Question: When I apply blur filter to svg image it blurs edges so they become little transparent (see left sample). What I want is to blur it without such artifact (see right sample).
I solved this by hack: just copying same flipped image and placed them for 4 sides.
Is there any better way?
Note that I can't just make image bigger on 5-10%; size should be the same as original image.
Here is my svg:
'''
...
<filter id="blur">
<feGaussianBlur in="SourceGraphic" stdDeviation="4"></feGaussianBlur>
</filter>
...
<g filter="url(#blur)">
<image xlink:href="cathedral.jpg">
</g>
'''

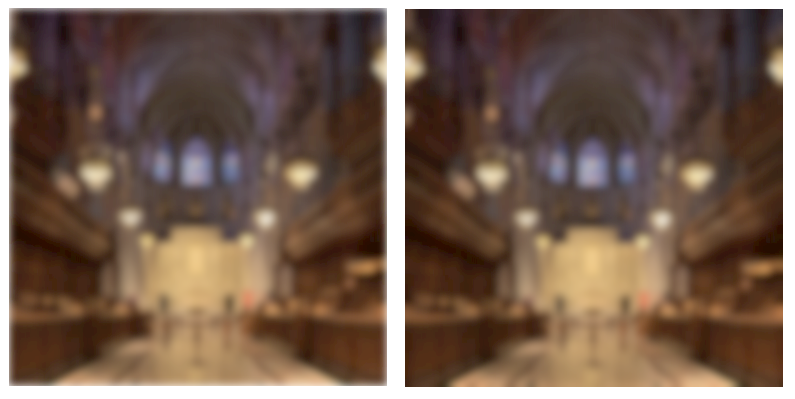
Answer: This is a good hack for having a crisp border that uses feComponentTransfer to increase the opacity of the edges to 1.0, but it also requires you to clip the filter to the size of the filtered element (using the filter sizing attributes in the filter element) - if you don't do this, you'll see an overflow of newly opaque blur & black background spilling outside the original image.
'''
<filter id="blur" x="0%"
y="0%" width="100%" height="100%">
<feGaussianBlur in="SourceGraphic" stdDeviation="4"/>
<feComponentTransfer>
<feFuncA type="discrete" tableValues="1 1"/>
</feComponentTransfer>
</filter>
...
<g filter="url(#blur)">
<image xlink:href="cathedral.jpg">
</g>
'''
If you don't have a square input (let's say your photo is circular), then you need to use a feComposite "in" to clip the output to the area of the input rather than using filter dimensions. But feComposites are a little slow right now and can't yet be used as part of a CSS filter, so the above method is preferable for square inputs.
Note that this won't work on images with variable opacity/alpha channel - it will convert everything to 100% opacity.
Another variant is to use an feColorMatrix to do the same thing, some browsers seem to have GPU accelerated this operation, so it might be faster than feComponentTransfer
'''
<filter id="blur" x="0%"
y="0%" width="100%" height="100%">
<feGaussianBlur in="SourceGraphic" stdDeviation="4"/>
<feColorMatrix type="matrix" values="1 0 0 0 0
0 1 0 0 0
0 0 1 0 0
0 0 0 0 1"/>
</filter>
...
<g filter="url(#blur)">
<image xlink:href="cathedral.jpg">
</g>
'''